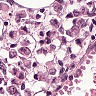
Metastatic tissue present: yes